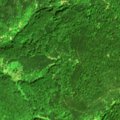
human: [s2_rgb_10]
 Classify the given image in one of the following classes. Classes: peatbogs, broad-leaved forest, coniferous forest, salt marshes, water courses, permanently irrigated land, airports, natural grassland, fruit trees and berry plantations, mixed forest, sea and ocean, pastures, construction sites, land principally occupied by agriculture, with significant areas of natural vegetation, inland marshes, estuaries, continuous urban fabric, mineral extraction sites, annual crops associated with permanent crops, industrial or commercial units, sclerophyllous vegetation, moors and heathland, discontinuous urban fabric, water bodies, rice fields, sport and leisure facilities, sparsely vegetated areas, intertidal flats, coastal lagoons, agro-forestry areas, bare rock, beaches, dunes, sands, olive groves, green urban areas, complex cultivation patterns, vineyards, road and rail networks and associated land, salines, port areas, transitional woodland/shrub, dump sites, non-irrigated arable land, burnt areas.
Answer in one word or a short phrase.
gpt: broad-leaved forest, coniferous forest, mixed forest